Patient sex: F
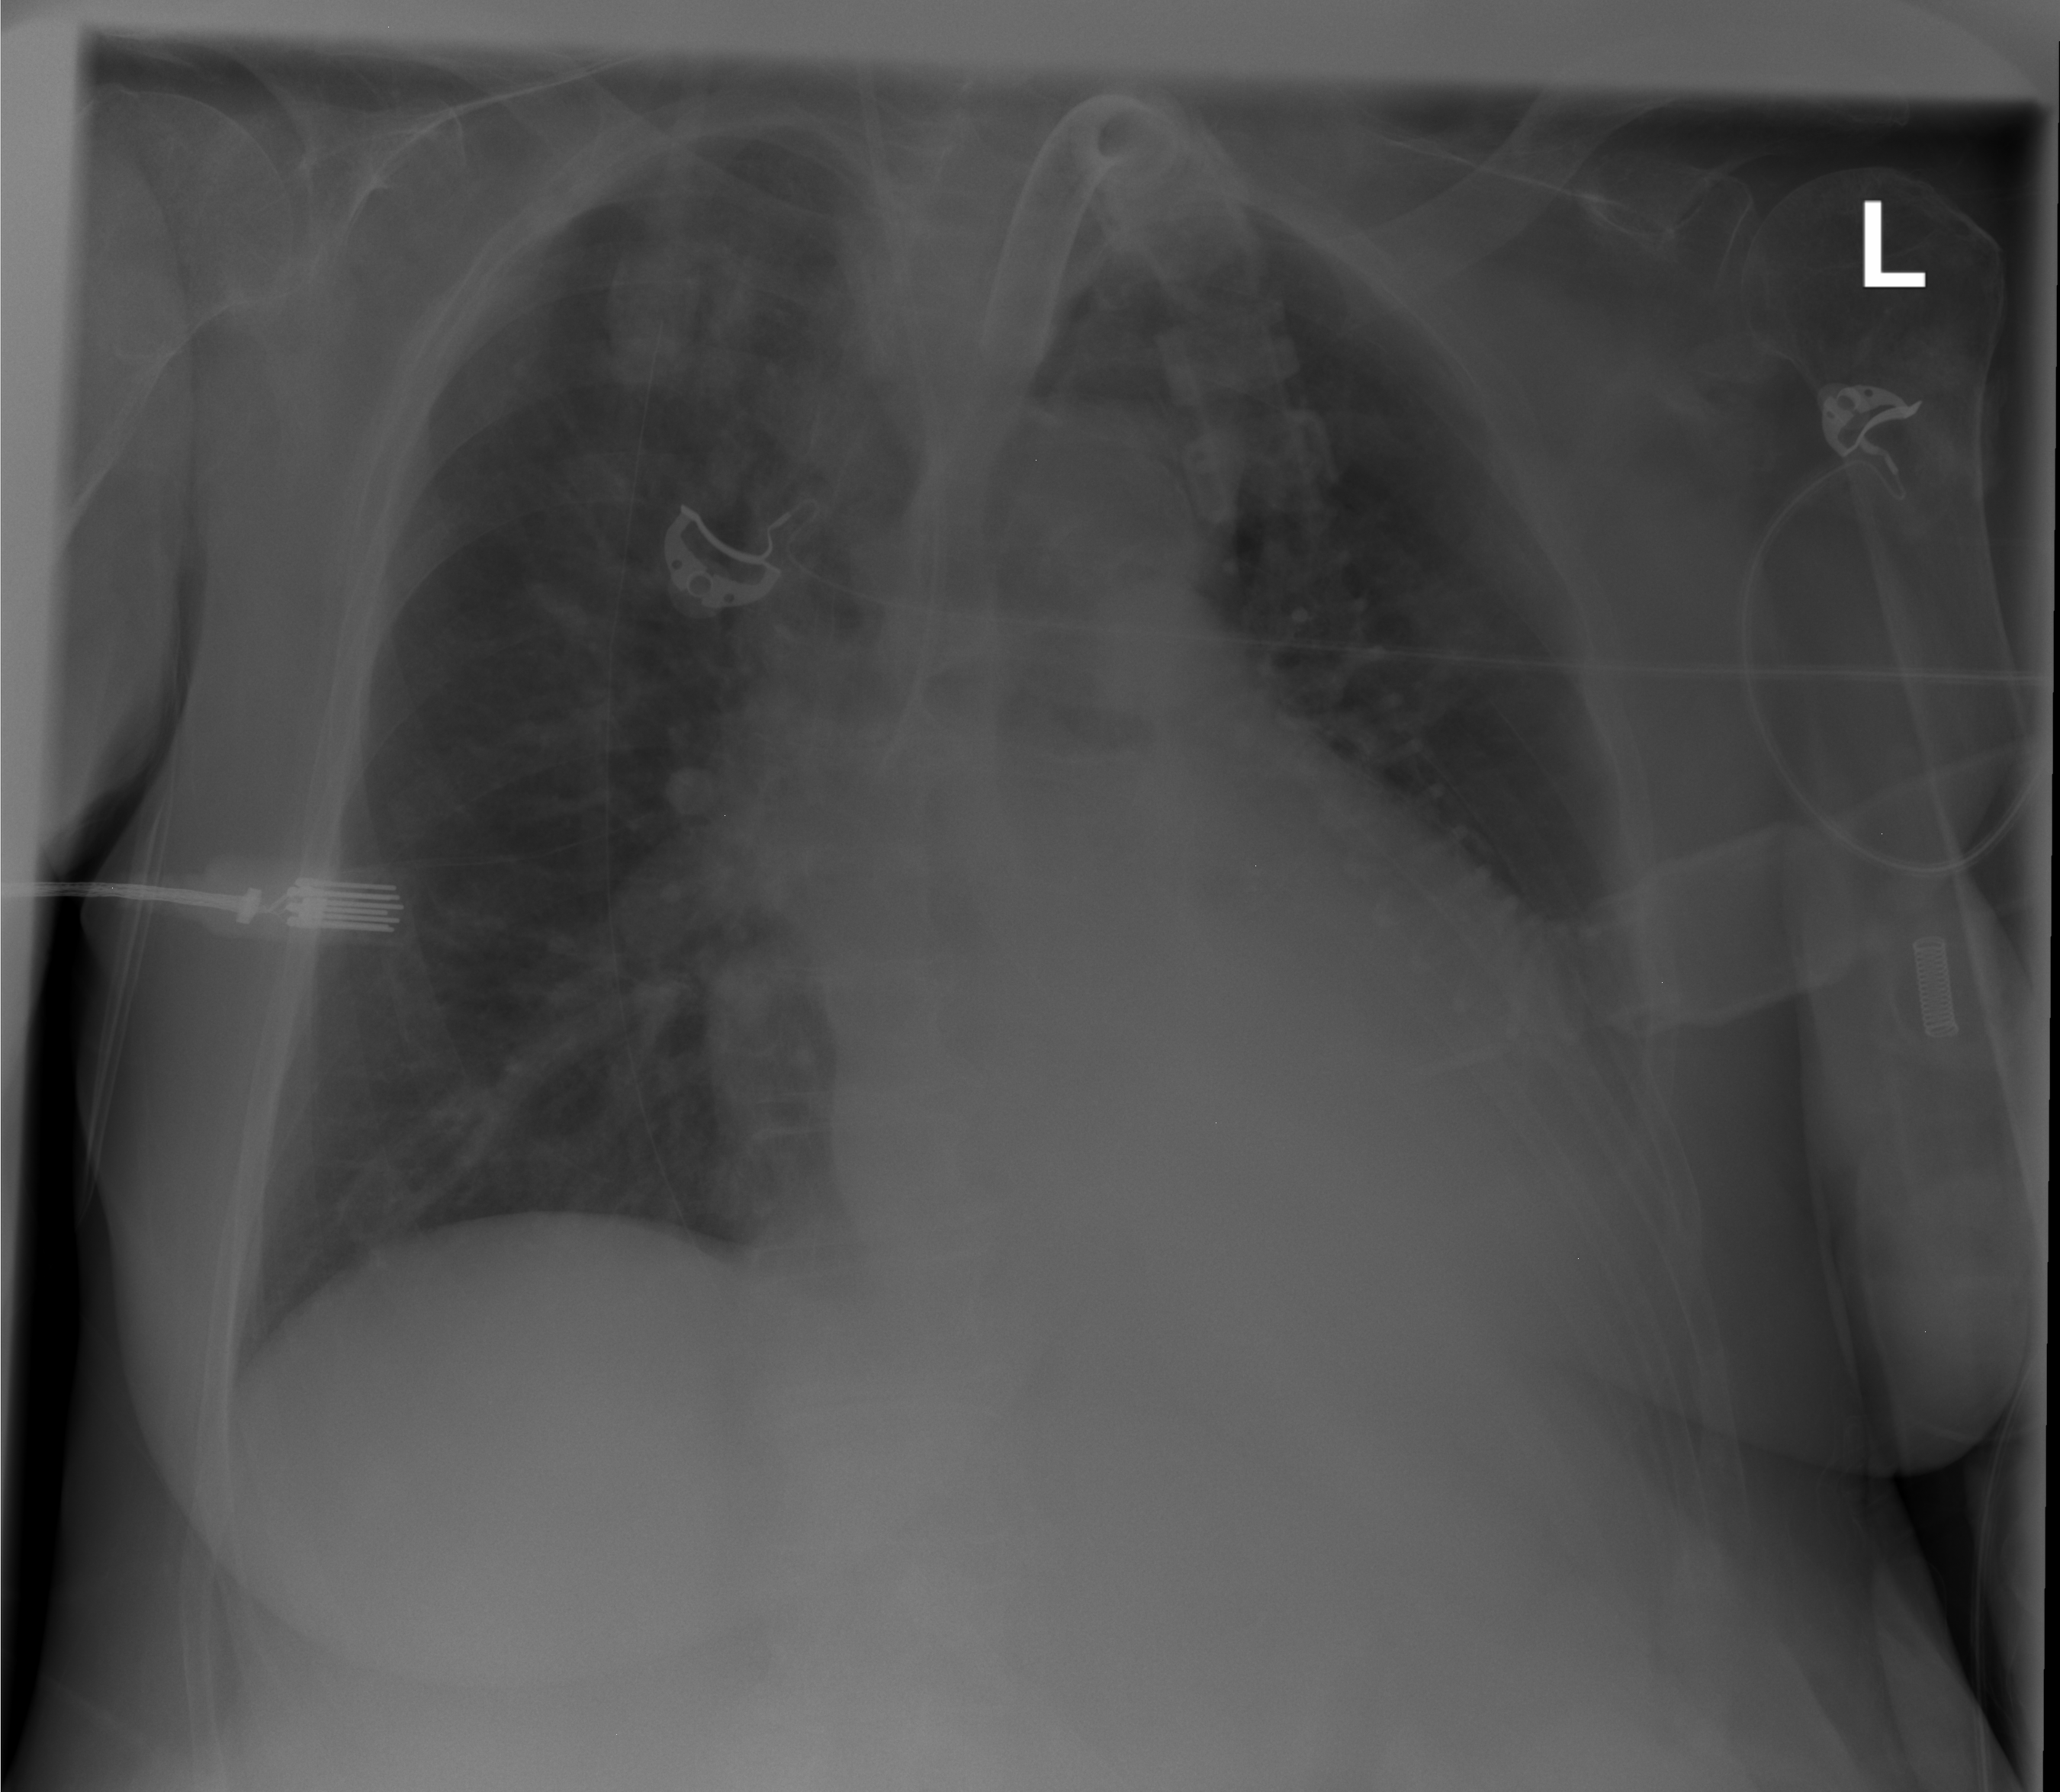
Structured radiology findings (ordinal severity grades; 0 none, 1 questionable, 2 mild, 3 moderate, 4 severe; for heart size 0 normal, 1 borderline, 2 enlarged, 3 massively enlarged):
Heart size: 2
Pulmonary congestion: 0
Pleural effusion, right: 0
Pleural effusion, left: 2
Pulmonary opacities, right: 0
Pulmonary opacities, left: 0
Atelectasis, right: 2
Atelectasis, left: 2